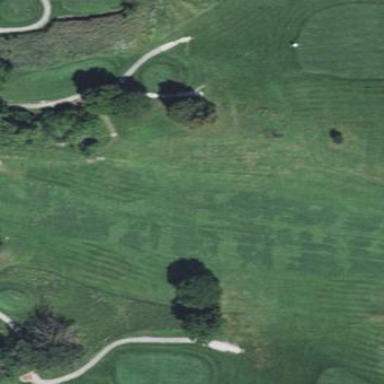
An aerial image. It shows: Well-maintained golf fairway within grassy area designated for the sport of golf.